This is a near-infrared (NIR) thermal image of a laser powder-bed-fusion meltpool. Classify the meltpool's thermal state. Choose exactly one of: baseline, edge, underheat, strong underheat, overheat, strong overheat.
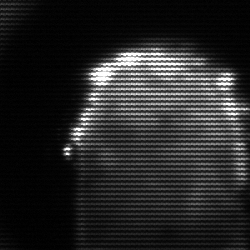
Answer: baseline